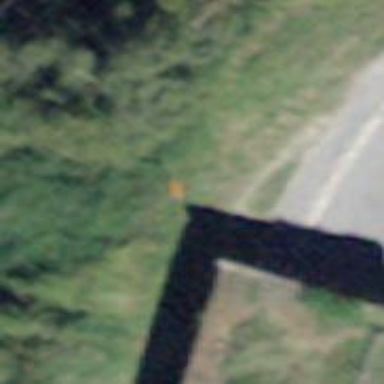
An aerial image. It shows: Pole supporting pipeline marker with roof cover.